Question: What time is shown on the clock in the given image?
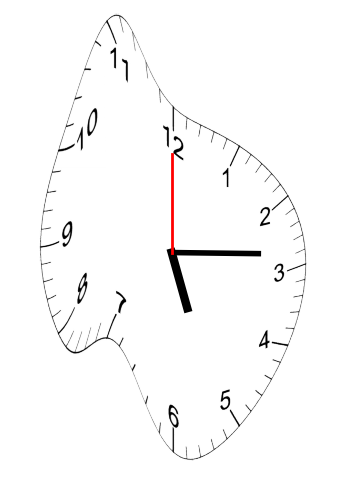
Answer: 05:14:00